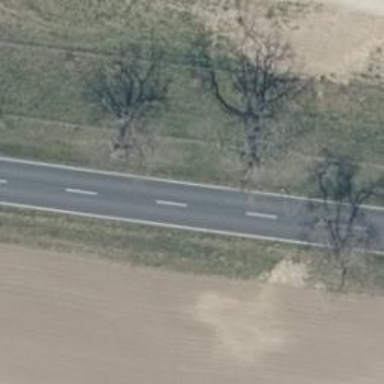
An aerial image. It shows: Deciduous broadleaved tree.